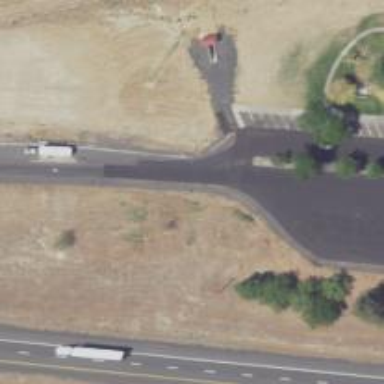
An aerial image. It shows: Asphalt road leading to service rest area.